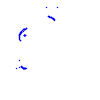
Particle: proton